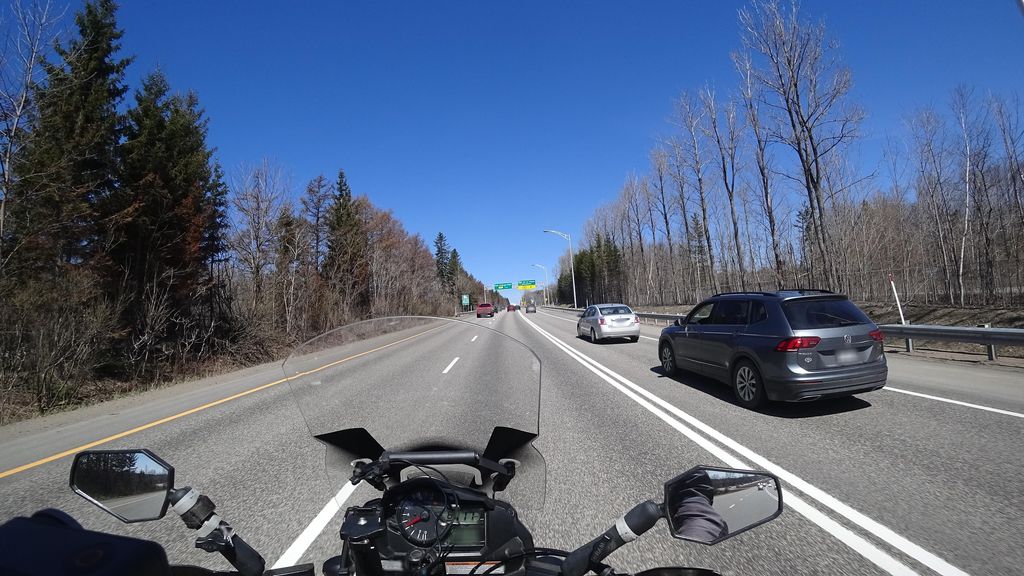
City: quebec_city